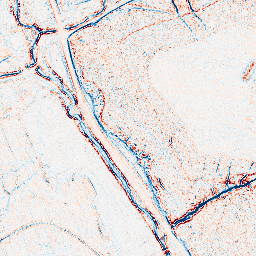
Category: edge_preserving
Decomposition family: bilateral
Decomposition parameters: d: 5
sigma_color: 75
sigma_space: 50
Upsampling method: lanczos
Upsampling parameters: scale: 4
Upsampling scale: 4